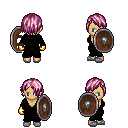
a pixel art fantasy rpg character, female body template, human, tanned skin, gray robe, white pants, pink bangs hairstyle, gold gloves, white slippers, shield, four views (front, back, left, right), 2x2 character sprite sheet, small pixel art, hard edges, no anti-aliasing